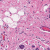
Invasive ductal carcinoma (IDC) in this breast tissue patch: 0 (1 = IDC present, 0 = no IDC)